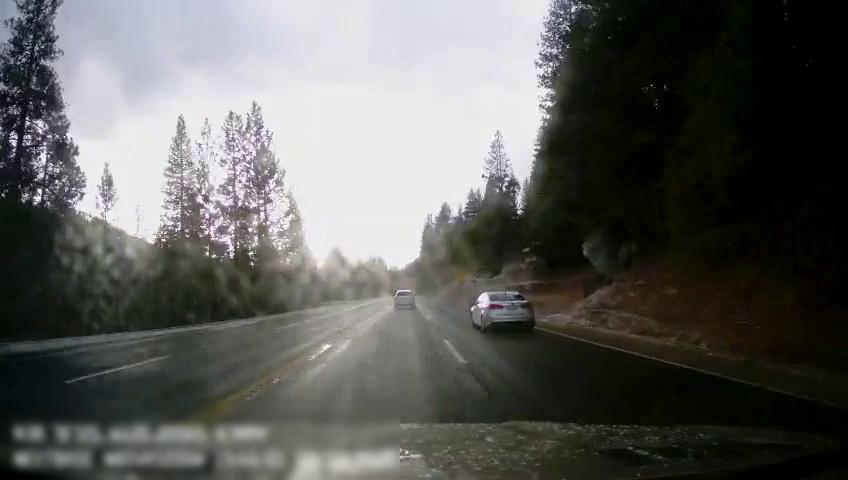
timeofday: Day
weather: Sunny
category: Drivable Space
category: Vehicles | Car
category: Vehicles | SUV
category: Lanes | Current Lane
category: Lanes | Alternate Lane
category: Lanes | Current Lane
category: Lanes | Opposite Lane
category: Lanes | Opposite Lane
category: Lanes | Opposite Lane